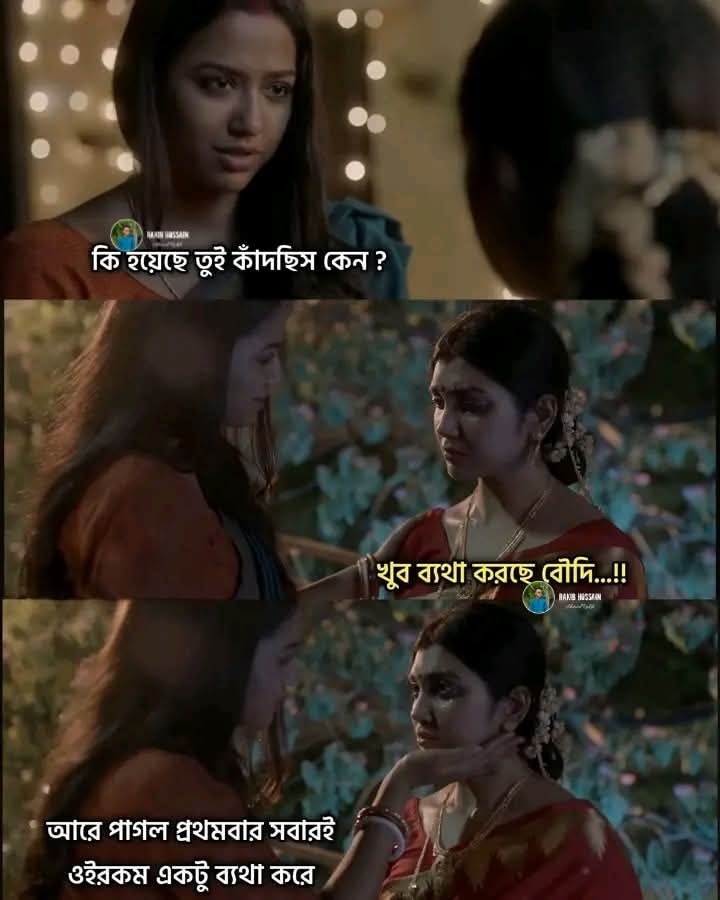
Text: কি হয়েছে তুই কাঁদছিস কেন?
খুব ব্যথা করছে বৌদি...!!
আরে পাগল প্রথমবার সবারই
ওইরকম একটু ব্যথা করে
Label: Non Hate